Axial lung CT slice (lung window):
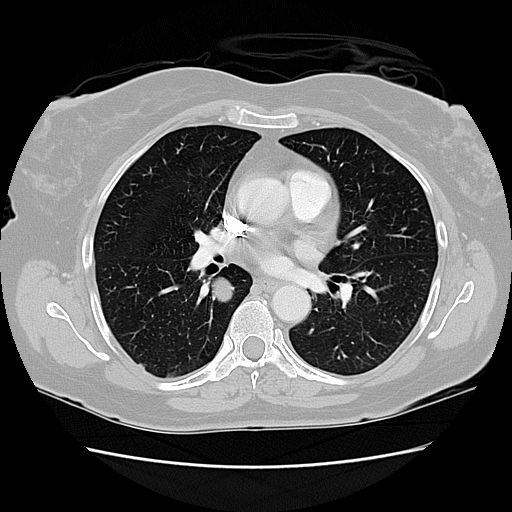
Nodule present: yes
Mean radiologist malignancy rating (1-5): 4.25